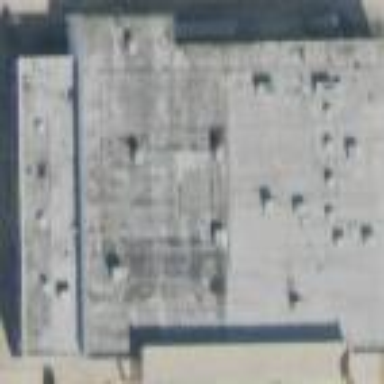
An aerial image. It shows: Commercial building.